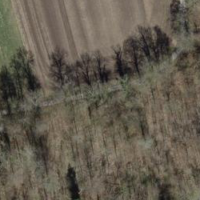
EUNIS habitat code: 41
Species observed at this site:
Tussilago farfara